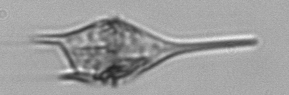
Label: Tripos_lineatus